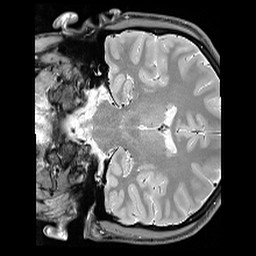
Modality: PDw
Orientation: coronal
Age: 26
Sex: male
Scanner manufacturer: siemens
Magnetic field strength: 3 T
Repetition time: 6.49 s
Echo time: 0.016 s